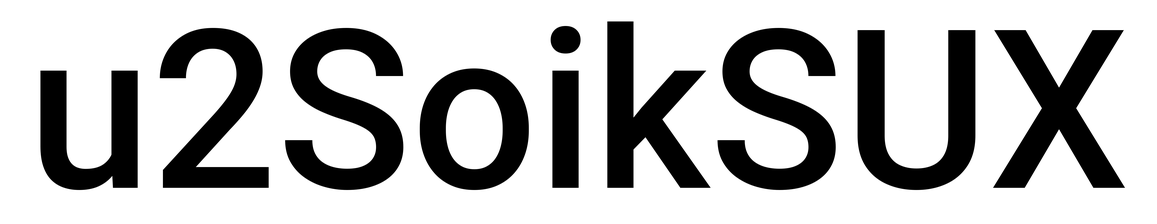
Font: Roboto_Medium